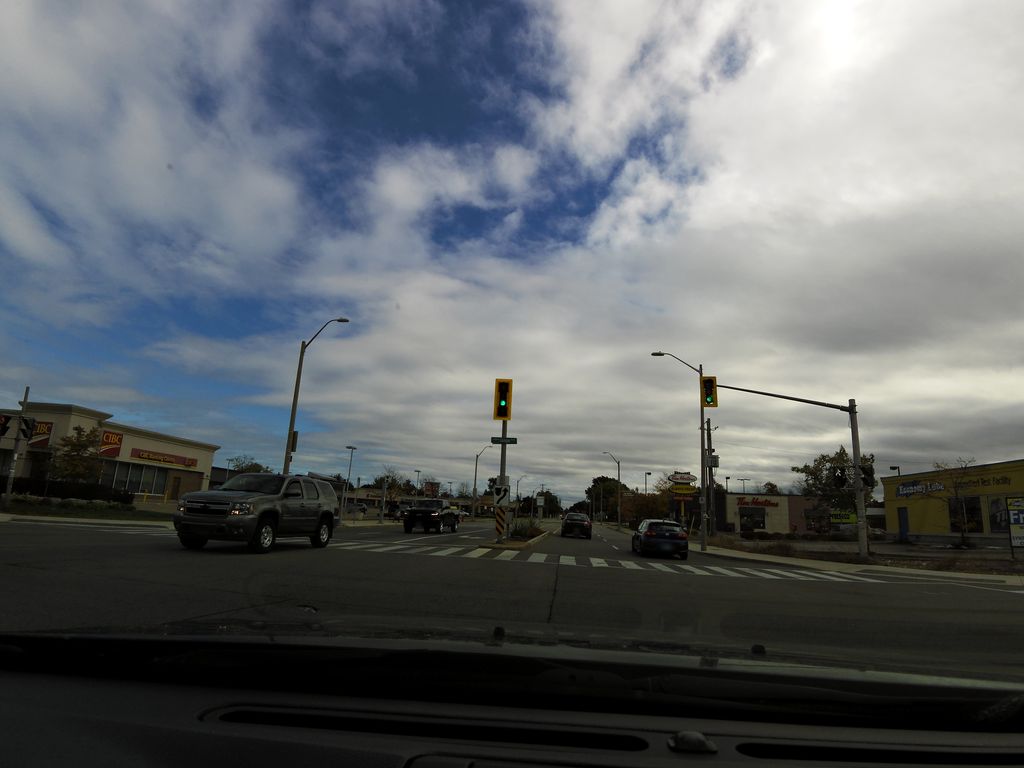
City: hamilton